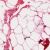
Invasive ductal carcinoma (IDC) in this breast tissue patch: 0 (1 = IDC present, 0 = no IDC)